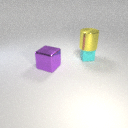
small cyan rubber cube below large yellow metal cylinder